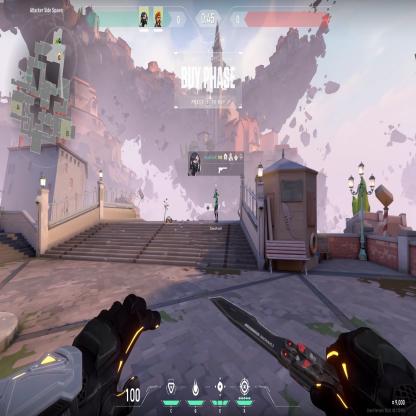
Label: dropped spike ; teammate